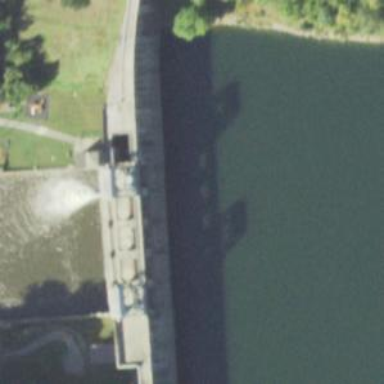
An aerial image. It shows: Hydro power generator which operates based on dam.